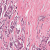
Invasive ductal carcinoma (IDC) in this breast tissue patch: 1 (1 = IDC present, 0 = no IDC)